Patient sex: F
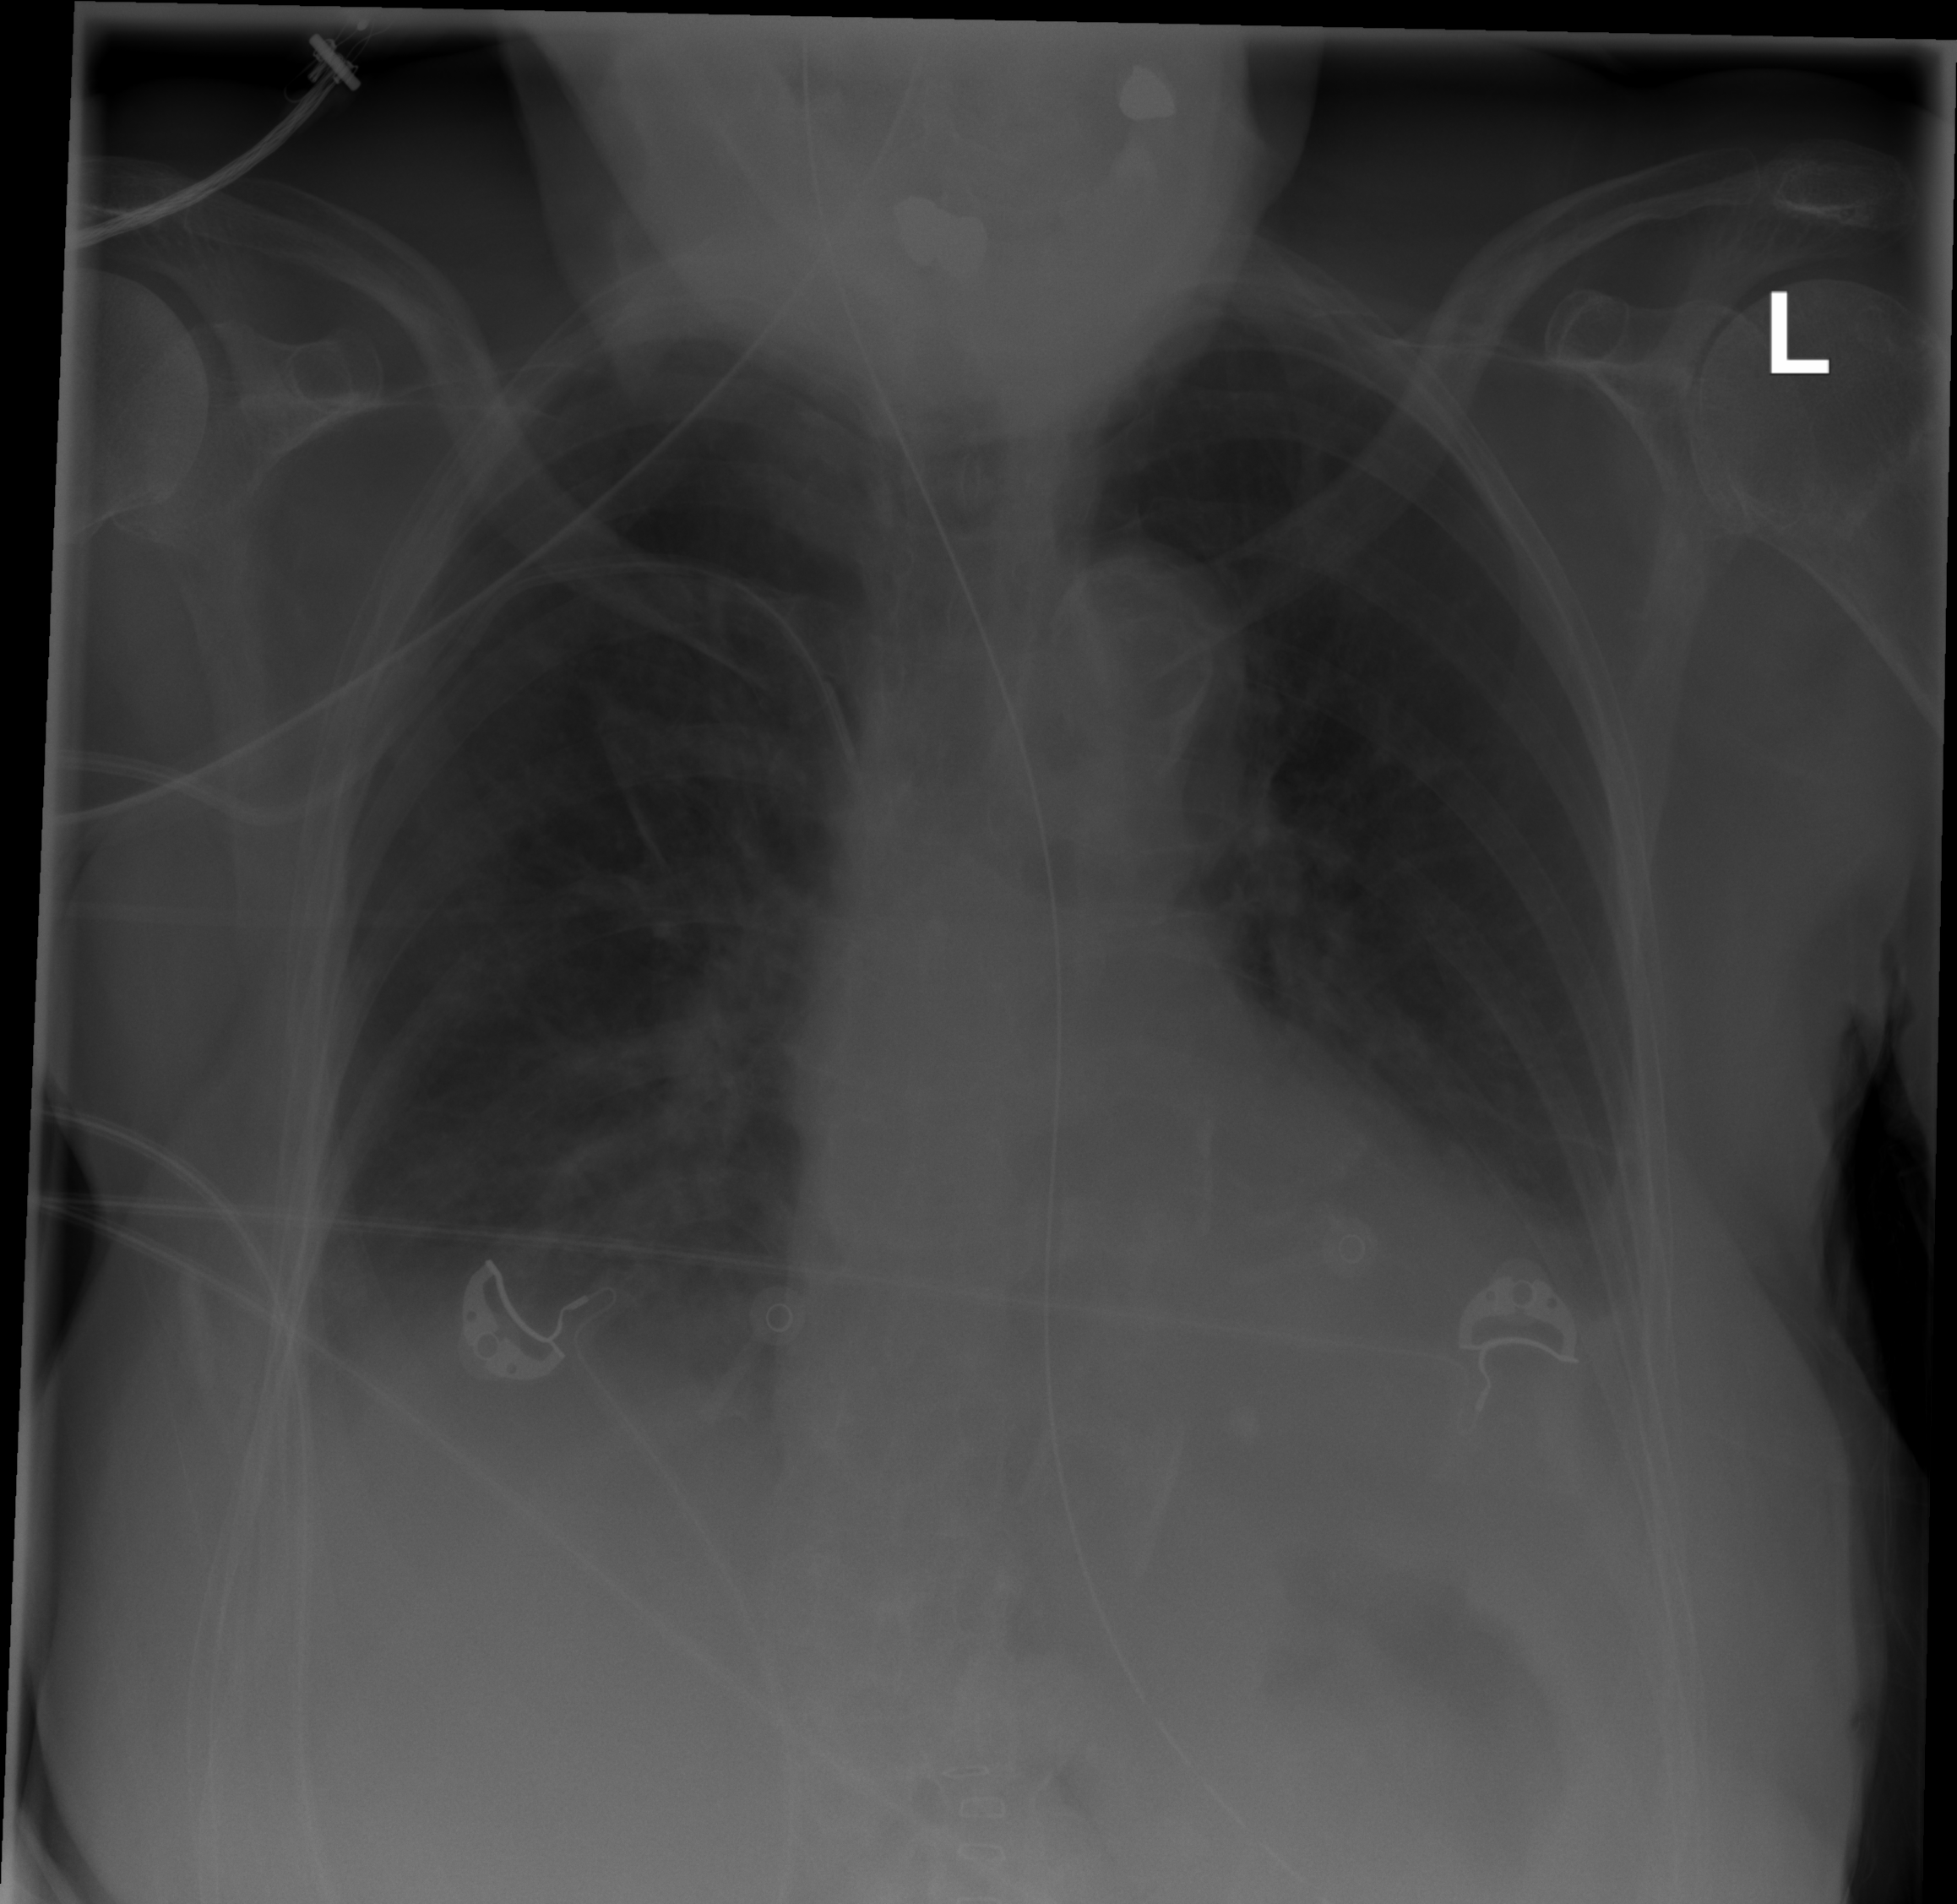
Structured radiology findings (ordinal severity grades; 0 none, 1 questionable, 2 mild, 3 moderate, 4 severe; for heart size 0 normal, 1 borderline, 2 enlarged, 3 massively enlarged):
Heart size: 2
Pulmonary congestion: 0
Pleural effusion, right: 2
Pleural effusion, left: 2
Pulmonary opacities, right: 0
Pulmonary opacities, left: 0
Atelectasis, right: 0
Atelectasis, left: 0